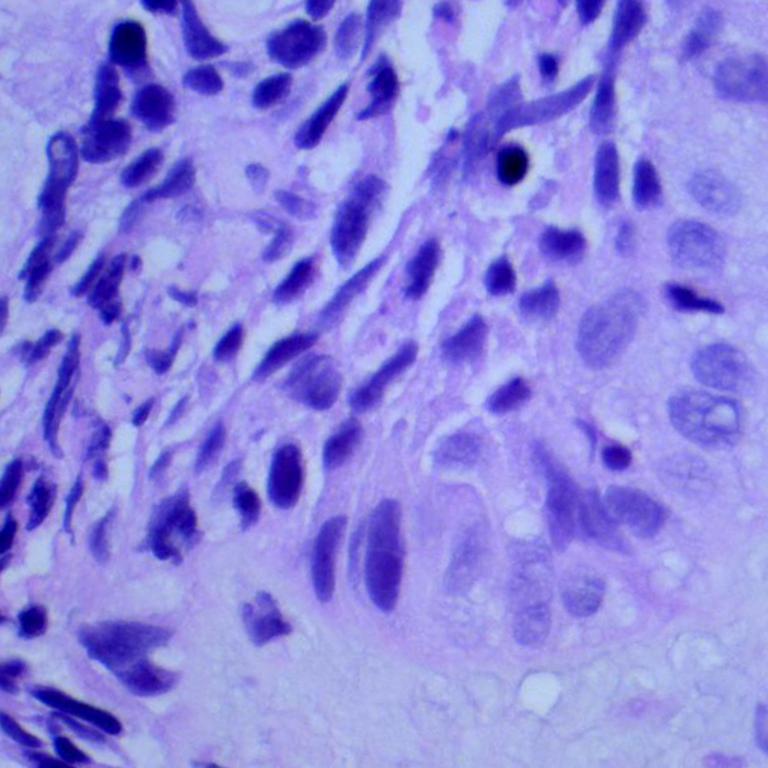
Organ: lung
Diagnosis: squamous carcinomas